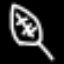
Label: leaf